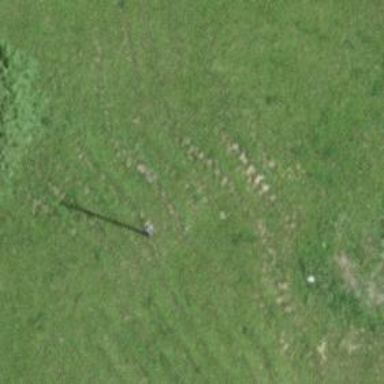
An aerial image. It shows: Minor power line.